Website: ulta-beauty
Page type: billing-address
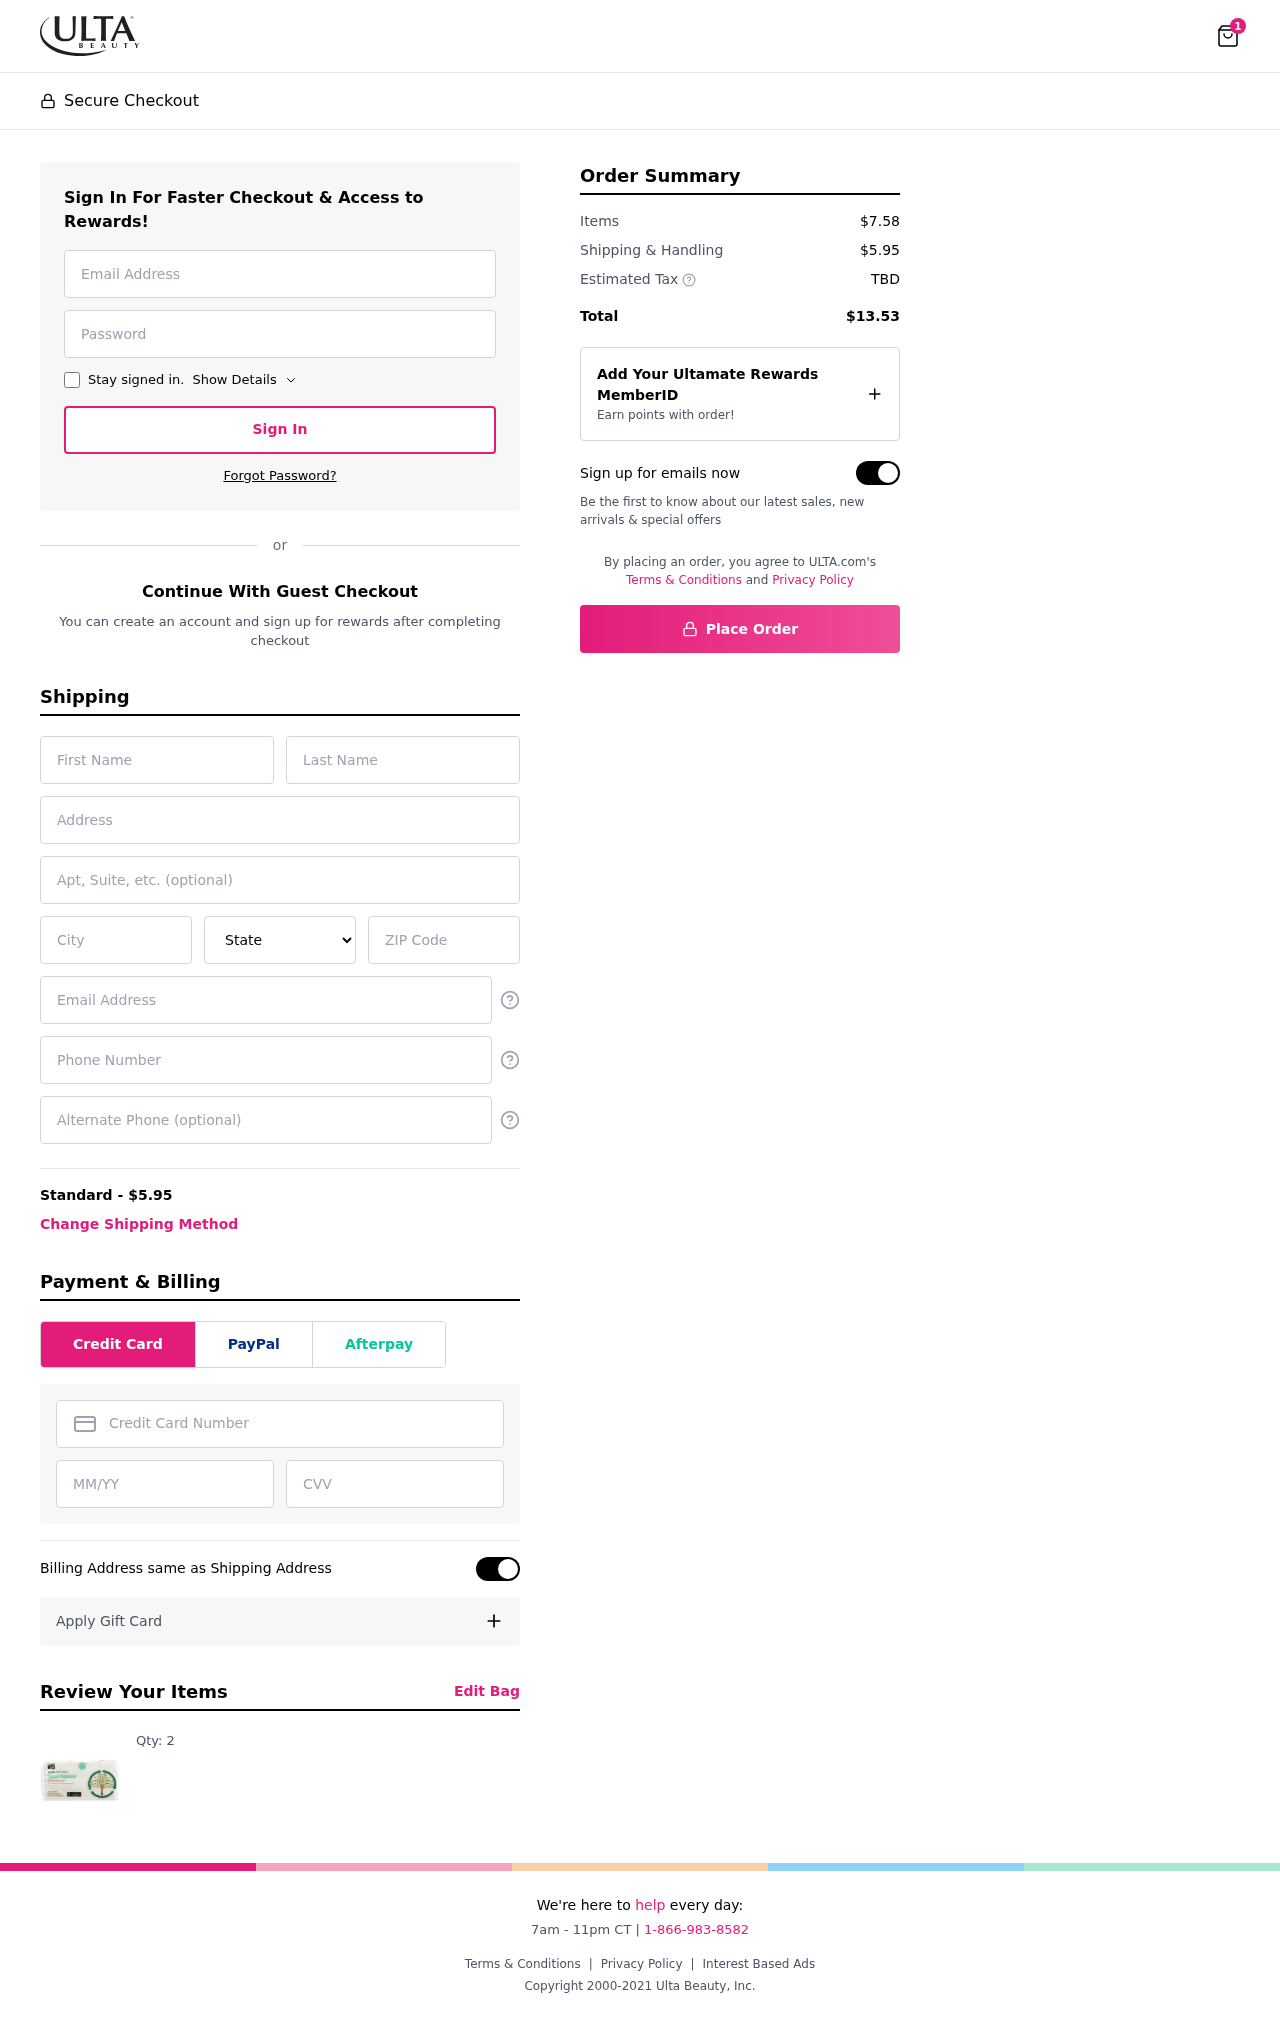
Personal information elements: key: PII_STATE
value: Pennsylvania
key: PII_EMAIL
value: hannahwall@hotmail.com
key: PII_FIRSTNAME
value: Hannah
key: PII_LASTNAME
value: Wall
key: PII_STREET
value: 7737 Krueger Road Apt. 156
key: PII_STREET2
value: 10694 Zimmerman Mall Apt. 071
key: PII_CITY
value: New Aaronside
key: PII_POSTCODE
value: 54554
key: PII_PHONE
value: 8807755892
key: PII_CARD_NUMBER
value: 2720 8022 6358 3555
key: PII_CARD_EXPIRY
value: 04/27
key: PII_CARD_CVV
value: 360
Product elements: key: PRODUCT1_QUANTITY
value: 2
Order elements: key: ORDER_NUM_ITEMS
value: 1
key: ORDER_SHIPPING_COST
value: $5.95
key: ORDER_SUBTOTAL
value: $7.58
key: ORDER_TOTAL
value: $13.53